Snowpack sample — Loveland Pass, Silver Plume, Colorado, USA (1/12/25, 11:40 AM MST)
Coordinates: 39.66, -105.88
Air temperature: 7 °F
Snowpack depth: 140 cm
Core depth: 10 cm
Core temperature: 41 °F
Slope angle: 11°, slope face: 30°
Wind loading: high
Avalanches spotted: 2
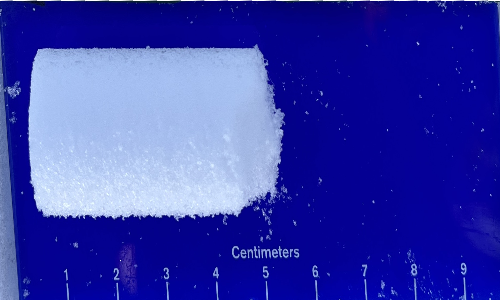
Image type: core
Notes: Pilot using slightly modified coring method that took too large segment for snow profile picturing, advised not to use in higher level models. Two avalanche on south face nearby, partially cloudy with light snow in the last 24 hours. Lots of wind loading on eastern features.